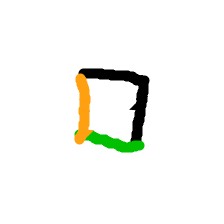
Shape: square